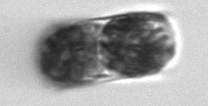
Label: Hemiaulus